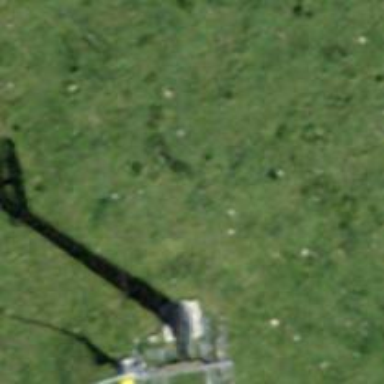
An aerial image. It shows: Pylon for aerialway.